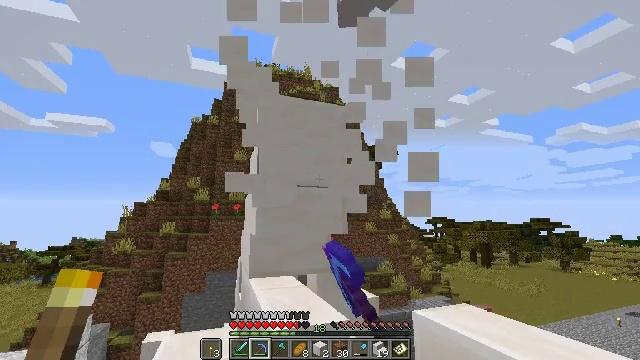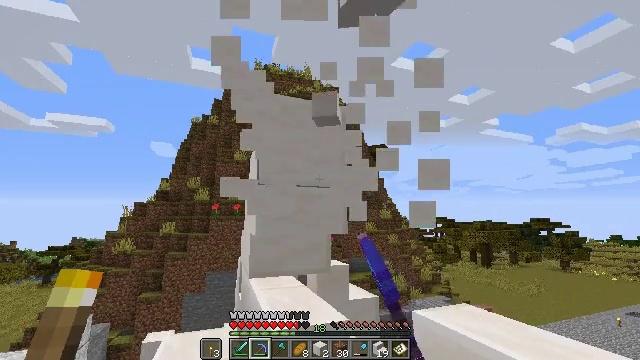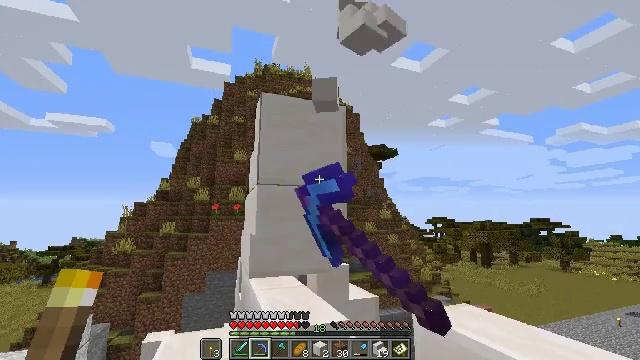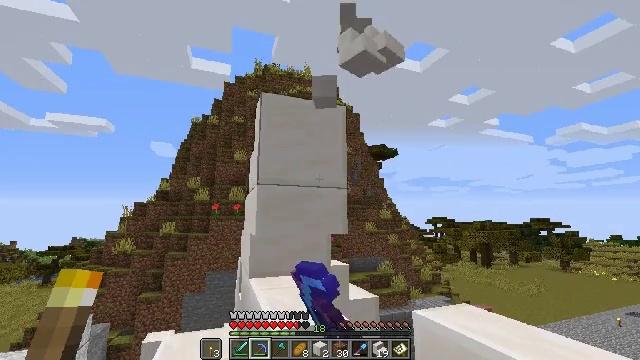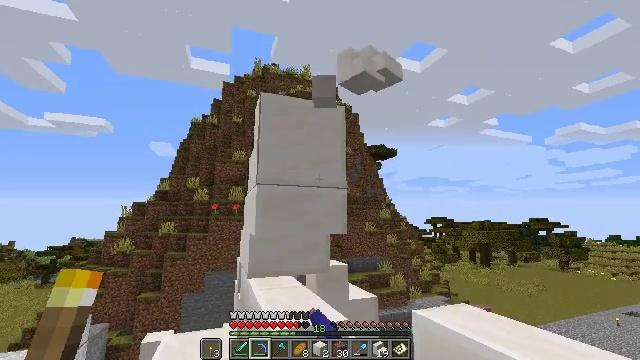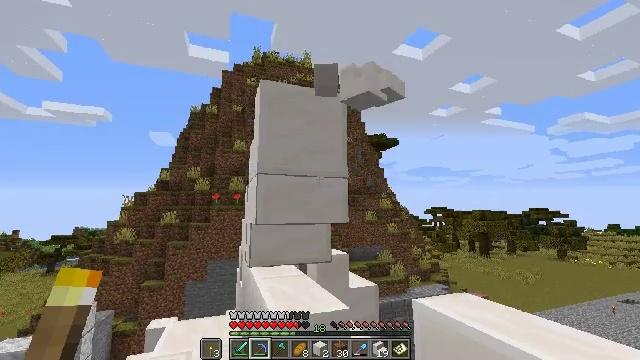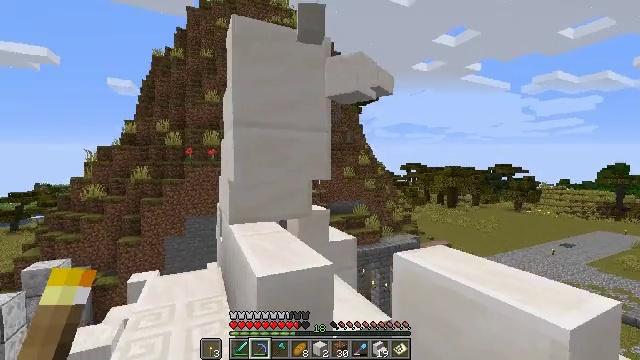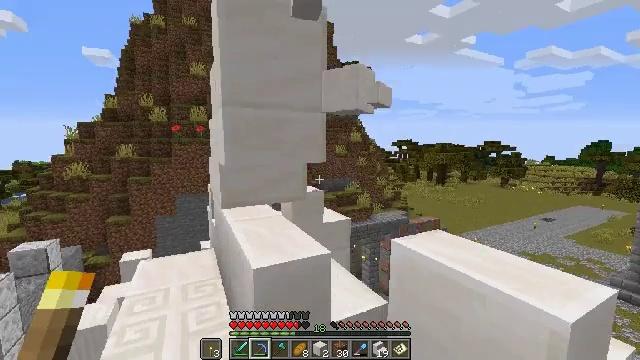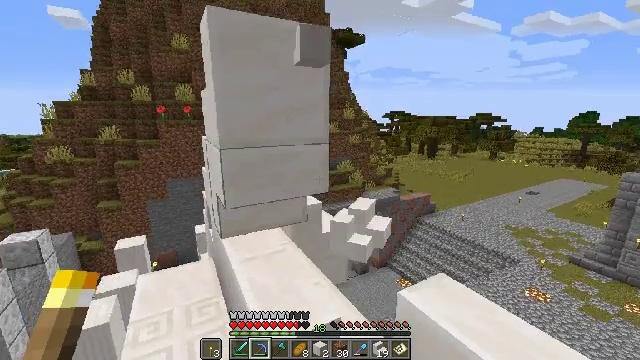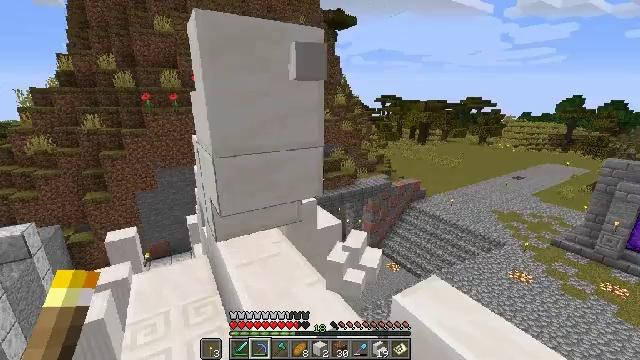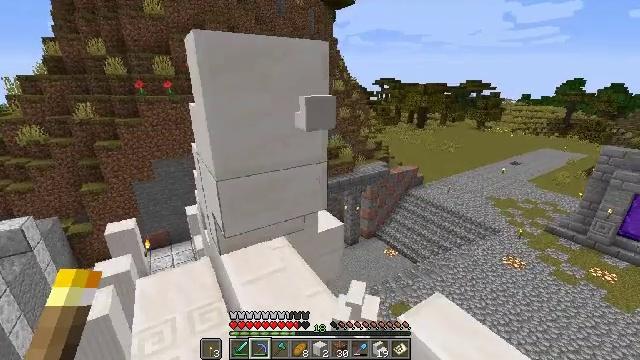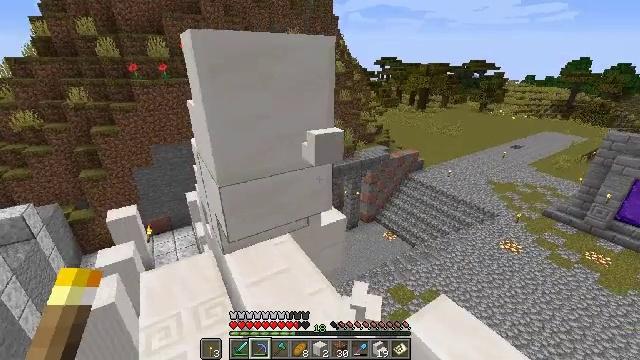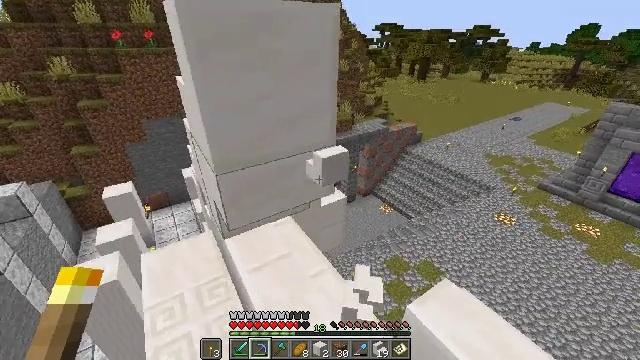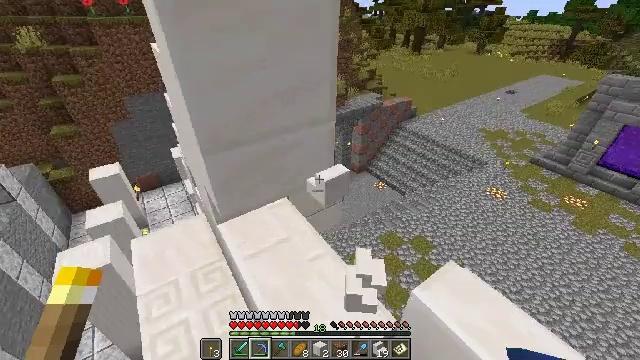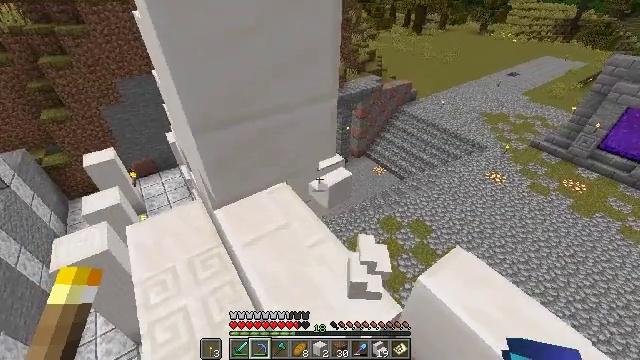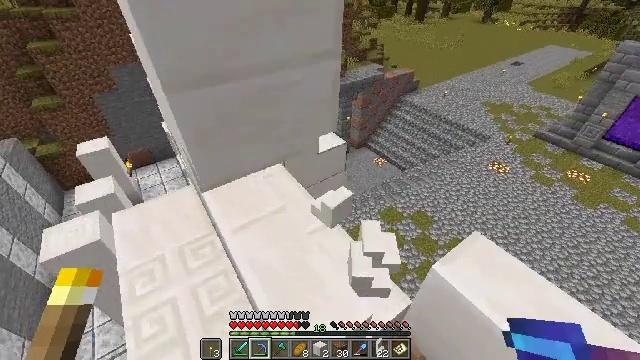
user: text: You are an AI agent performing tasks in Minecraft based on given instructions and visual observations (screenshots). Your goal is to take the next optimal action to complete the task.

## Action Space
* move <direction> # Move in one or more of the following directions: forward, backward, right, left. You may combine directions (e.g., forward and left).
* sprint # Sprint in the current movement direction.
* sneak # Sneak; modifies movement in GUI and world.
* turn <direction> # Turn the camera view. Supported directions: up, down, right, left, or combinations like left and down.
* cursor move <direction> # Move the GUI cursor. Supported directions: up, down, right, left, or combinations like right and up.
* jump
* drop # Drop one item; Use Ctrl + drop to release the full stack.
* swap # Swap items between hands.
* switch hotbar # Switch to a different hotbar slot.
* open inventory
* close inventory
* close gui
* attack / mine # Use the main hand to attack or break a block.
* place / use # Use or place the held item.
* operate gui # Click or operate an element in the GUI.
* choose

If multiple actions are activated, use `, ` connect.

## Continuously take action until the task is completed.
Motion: motion action
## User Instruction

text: Collect quartz stairs by mining.
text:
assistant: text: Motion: attack / mine
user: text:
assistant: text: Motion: attack / mine
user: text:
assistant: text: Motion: no_op
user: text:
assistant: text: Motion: no_op
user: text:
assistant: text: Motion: move forward, turn down
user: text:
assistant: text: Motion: move forward, turn right and down
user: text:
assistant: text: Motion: move forward, turn right and down, jump
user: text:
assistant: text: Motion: move forward, turn right and down, jump
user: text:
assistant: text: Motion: move forward, turn right and down, jump
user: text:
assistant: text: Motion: move forward, turn down, jump
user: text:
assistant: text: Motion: move forward, turn down
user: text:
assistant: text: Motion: move forward, turn down
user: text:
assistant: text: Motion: move forward, turn right and down
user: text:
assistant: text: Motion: move forward, turn down
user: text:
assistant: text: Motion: move forward, turn down
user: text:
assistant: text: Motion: move forward, turn left and down
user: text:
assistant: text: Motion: move forward, turn left and down
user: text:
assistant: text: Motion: turn left and down
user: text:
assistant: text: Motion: no_op
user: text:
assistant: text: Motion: no_op
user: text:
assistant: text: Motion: no_op
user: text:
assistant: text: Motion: turn left and up
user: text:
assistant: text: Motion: turn left and up
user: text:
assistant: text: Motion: turn left and up
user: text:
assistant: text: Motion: turn left and up
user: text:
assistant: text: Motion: turn left and up
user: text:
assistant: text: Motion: turn left and up
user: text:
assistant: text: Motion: turn up, attack / mine
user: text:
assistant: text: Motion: attack / mine
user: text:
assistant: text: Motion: attack / mine